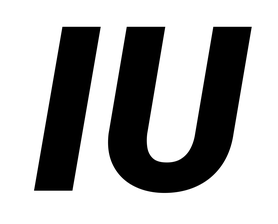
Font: Roboto-Italic_Black_Italic